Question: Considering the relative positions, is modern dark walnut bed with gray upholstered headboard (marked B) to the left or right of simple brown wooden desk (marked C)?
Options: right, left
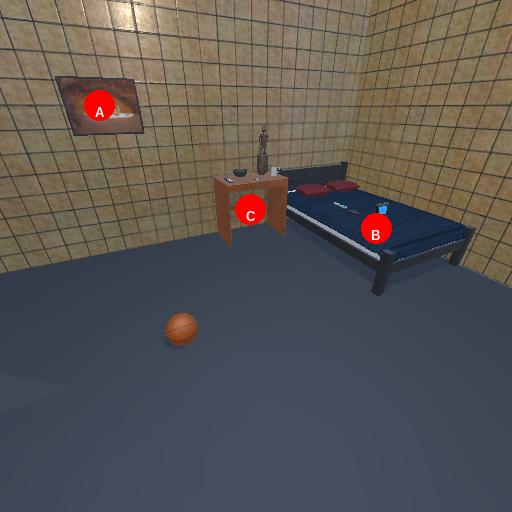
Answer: right